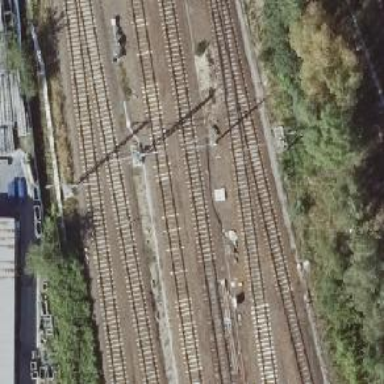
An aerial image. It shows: Railway signal.